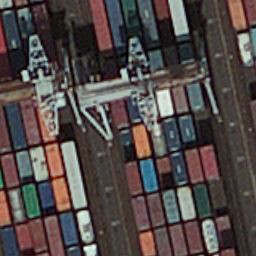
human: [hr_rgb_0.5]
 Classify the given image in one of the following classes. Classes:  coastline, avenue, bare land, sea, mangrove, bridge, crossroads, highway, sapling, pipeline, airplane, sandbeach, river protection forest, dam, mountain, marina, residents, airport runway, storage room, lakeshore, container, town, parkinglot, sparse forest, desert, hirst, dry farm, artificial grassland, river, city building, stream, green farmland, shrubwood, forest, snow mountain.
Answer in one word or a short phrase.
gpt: container